Interaction volume radius: 5 \u00c5
Interaction volume height: 10 \u00c5
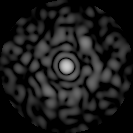
Disorder parameter: 0.8259